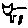
Label: cat